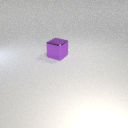
large purple metal cube